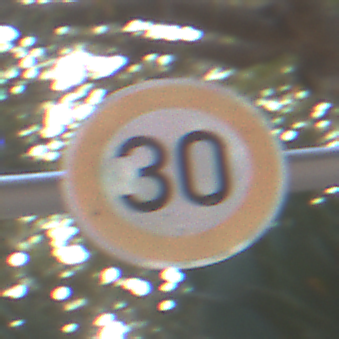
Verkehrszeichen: Geschwindigkeit30
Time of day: MorningAfternoon
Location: Outdoor (Suburban)
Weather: PartlyCloudy
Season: NotSpecified
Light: Natural